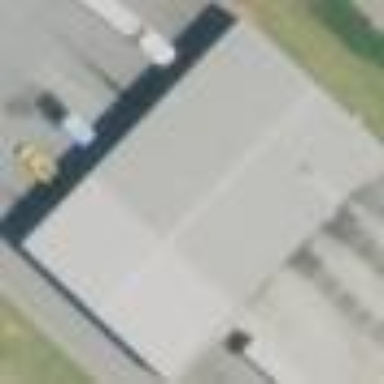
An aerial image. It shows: Industrial building that is car repair shop.